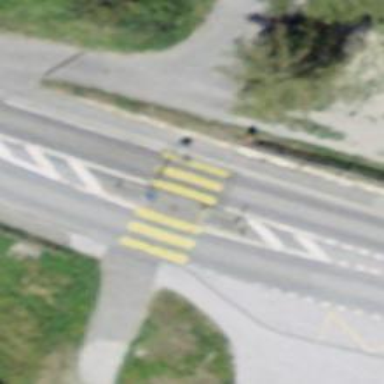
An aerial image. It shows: Zebra crossing with crossing island.